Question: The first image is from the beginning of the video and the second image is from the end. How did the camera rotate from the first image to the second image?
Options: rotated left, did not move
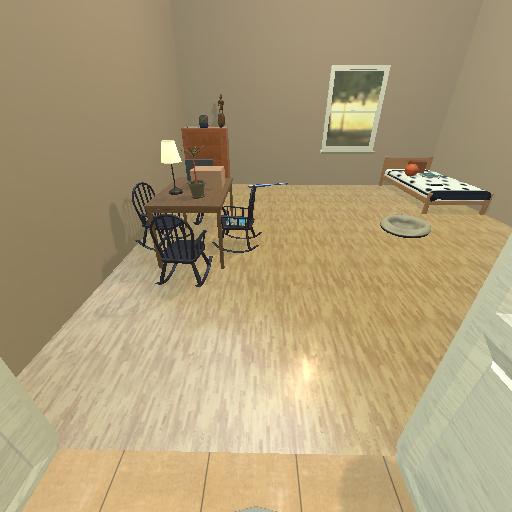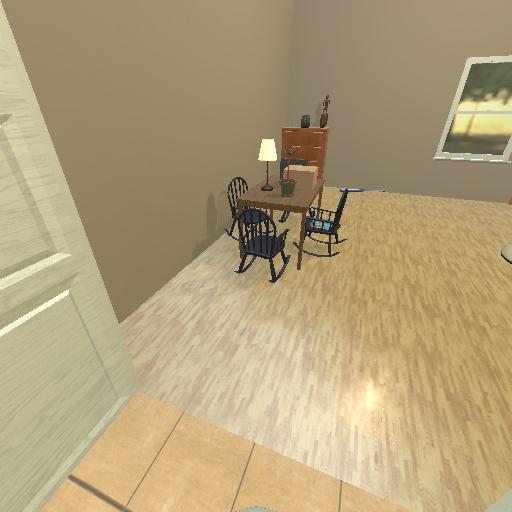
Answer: rotated left